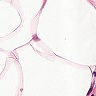
Metastatic tissue present: no